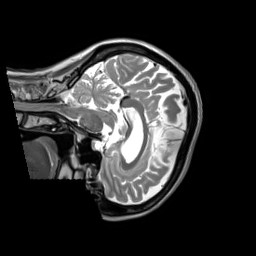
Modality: T2w
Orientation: sagittal
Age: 63
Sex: female
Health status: ill
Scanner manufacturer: siemens
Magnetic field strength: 3 T
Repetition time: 2.8 s
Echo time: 0.326 s